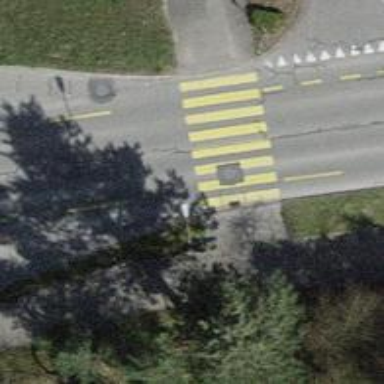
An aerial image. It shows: Secondary road with dedicated cycle lane.